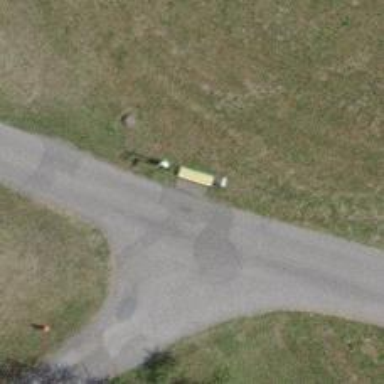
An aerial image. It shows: Bench for seating.